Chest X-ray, PA view. Patient: 70 years old, sex F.
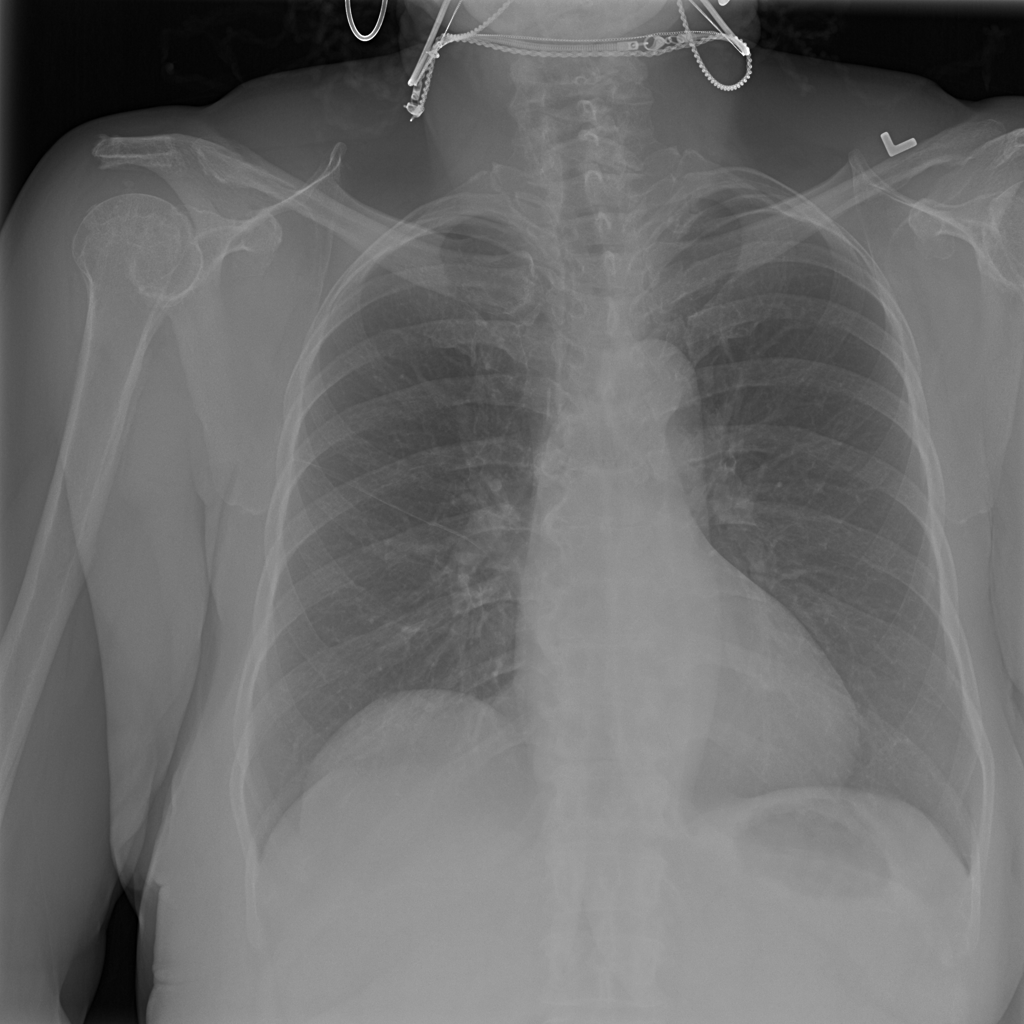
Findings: No Finding